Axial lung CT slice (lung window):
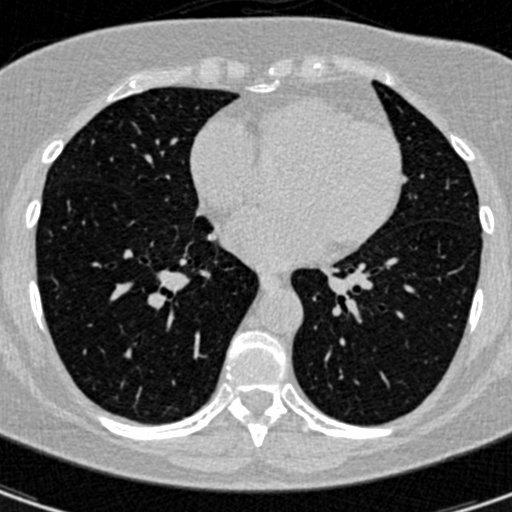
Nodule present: no